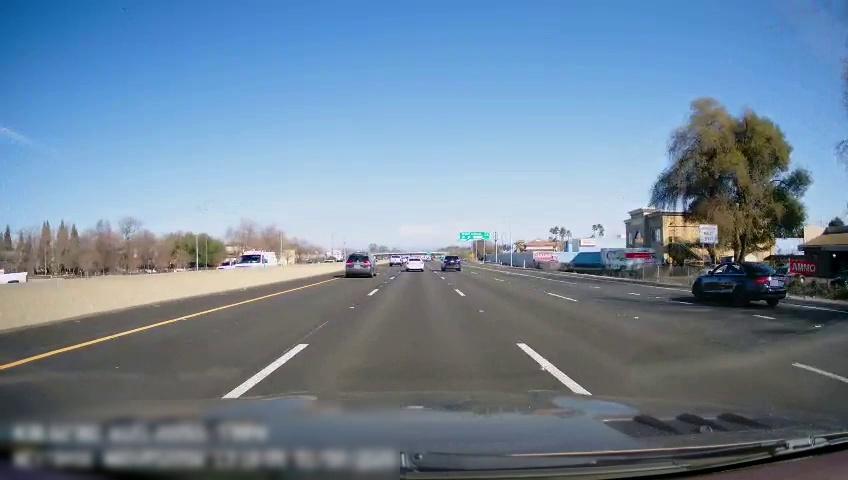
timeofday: Day
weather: Sunny
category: Drivable Space
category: Vehicles | SUV
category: Vehicles | Truck
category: Vehicles | Car
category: Vehicles | Car
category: Vehicles | SUV
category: Vehicles | Truck
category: Vehicles | SUV
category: Vehicles | Van
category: Lanes | Current Lane
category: Lanes | Current Lane
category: Lanes | Current Lane
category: Lanes | Alternate Lane
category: Lanes | Alternate Lane
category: Lanes | Alternate Lane
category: Traffic | Signs